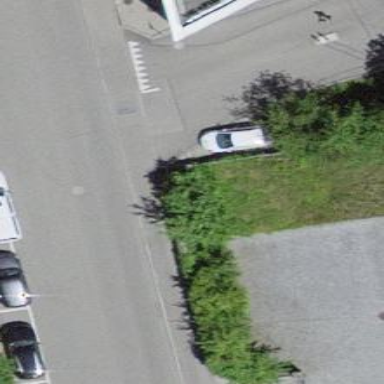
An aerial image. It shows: Garage building with flat grass roof.